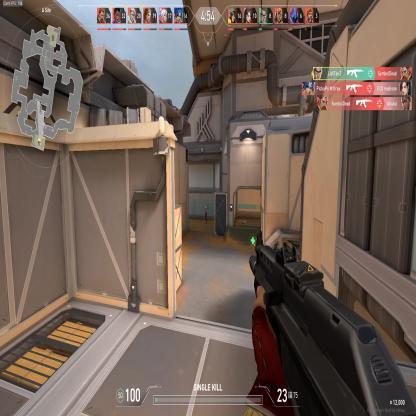
Label: enemy